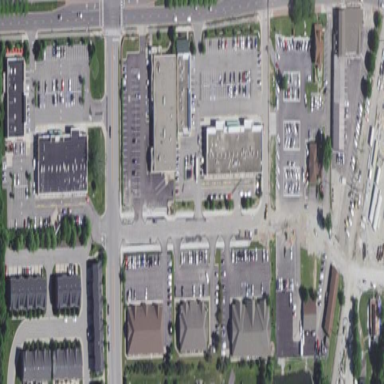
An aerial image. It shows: Retail area.